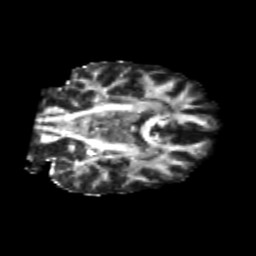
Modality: FA
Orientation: coronal
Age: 26
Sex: male
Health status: healthy
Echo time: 0.074 s